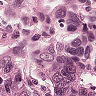
Metastatic tissue present: yes